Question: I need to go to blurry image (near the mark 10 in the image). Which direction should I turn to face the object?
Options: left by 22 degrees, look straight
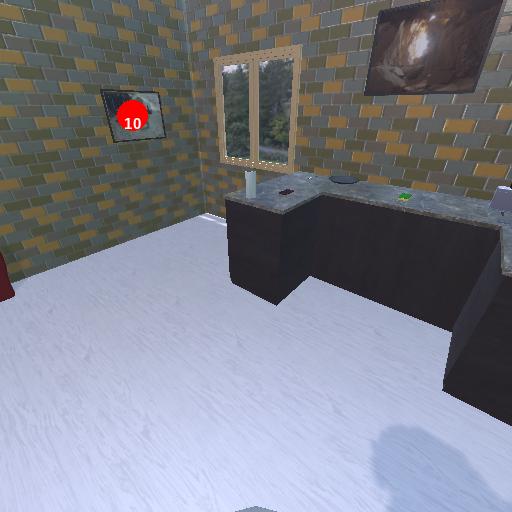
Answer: left by 22 degrees